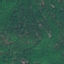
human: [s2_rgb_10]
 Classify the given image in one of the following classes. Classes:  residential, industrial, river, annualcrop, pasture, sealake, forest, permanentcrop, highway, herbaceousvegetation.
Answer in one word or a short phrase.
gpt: Forest